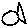
Label: fish